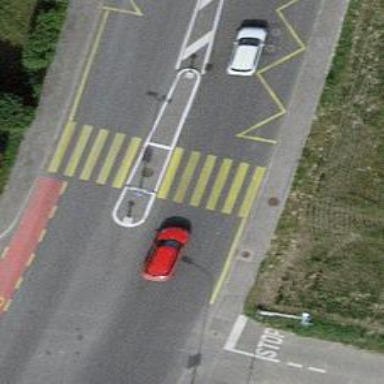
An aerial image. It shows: Marked road crossing with pedestrian island.